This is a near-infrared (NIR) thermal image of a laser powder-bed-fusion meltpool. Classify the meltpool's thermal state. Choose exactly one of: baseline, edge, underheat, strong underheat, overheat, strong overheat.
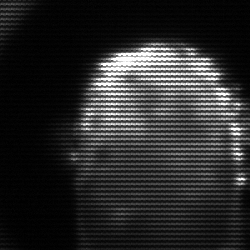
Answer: baseline